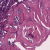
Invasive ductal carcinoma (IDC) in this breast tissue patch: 0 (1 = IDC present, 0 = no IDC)